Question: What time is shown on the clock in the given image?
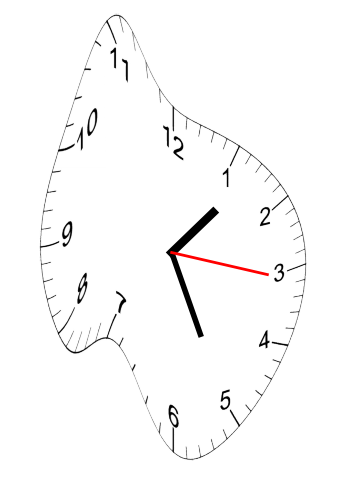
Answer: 01:25:16